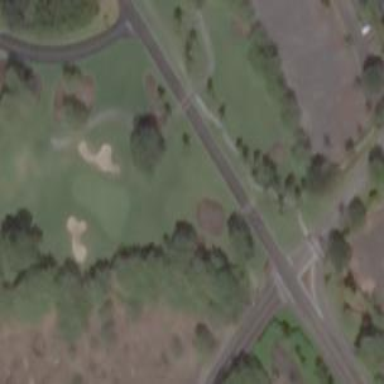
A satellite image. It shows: Golf fairway in the image.